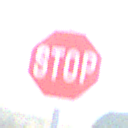
Verkehrszeichen: Stop
Umgebung: Outdoor, Nature
Tageszeit: SunriseSunset
Wetter: Clear
Licht: Natural
Jahreszeit: NotSpecified
Kontrast: HighContrast